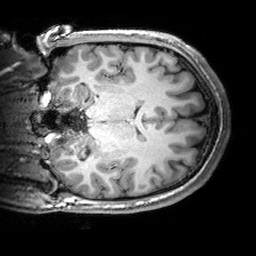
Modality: T1w
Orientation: coronal
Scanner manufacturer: siemens
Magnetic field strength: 3 T
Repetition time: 2.53 s
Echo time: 0.00299 s